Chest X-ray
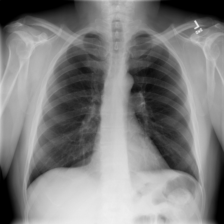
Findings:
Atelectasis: negative
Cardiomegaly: negative
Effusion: negative
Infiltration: negative
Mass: negative
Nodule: negative
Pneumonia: negative
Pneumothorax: negative
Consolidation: negative
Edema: negative
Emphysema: negative
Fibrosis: negative
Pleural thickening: negative
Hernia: negative